Interaction volume radius: 5 \u00c5
Interaction volume height: 15 \u00c5
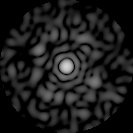
Disorder parameter: 0.8467